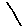
Label: line